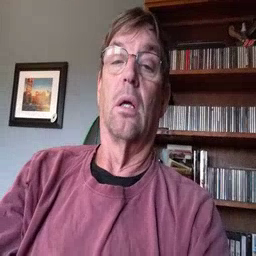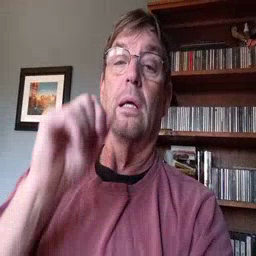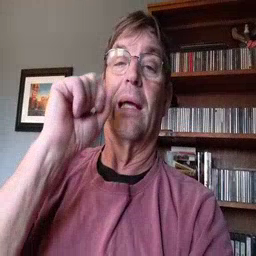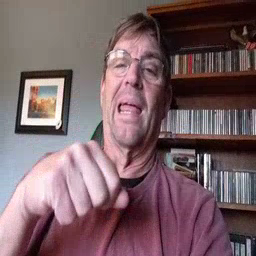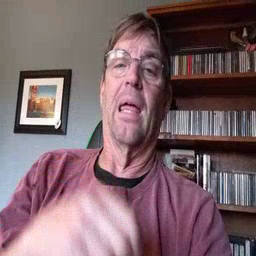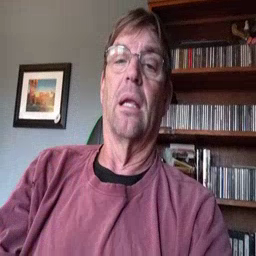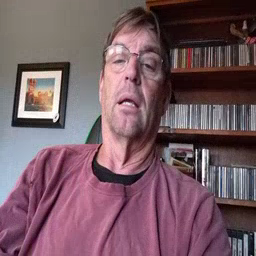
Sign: can